Question:
I am attempting to click the button who's code is shown but it does not seem to be able to find the element. I am using the following code:
'''
from selenium import webdriver
from selenium.webdriver.common.keys import Keys
driver = webdriver.Firefox()
driver.get("http://windspeed.atcouncil.org/")
button2 = driver.find_element_by_css_selector('submit')
'''
It does not seem to find the correct element, is there a better way to access the button?
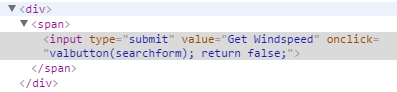
Answer: Try xpath?
'''
button2 = driver.find_element_by_xpath('//input[@value="Get Windspeed"]')
'''